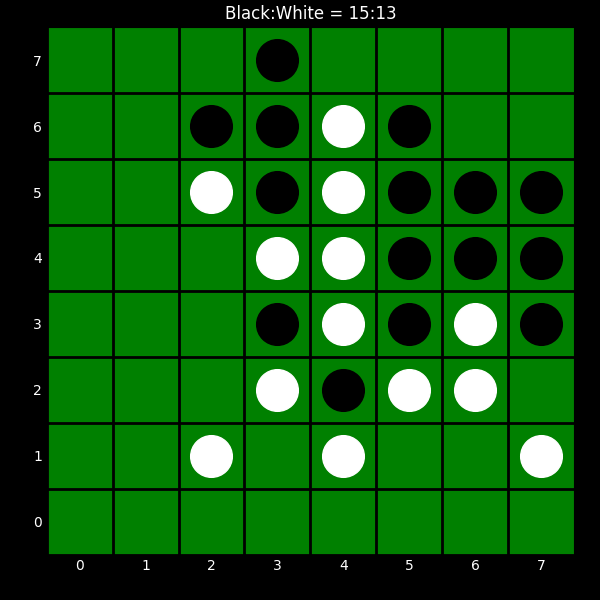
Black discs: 15
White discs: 13